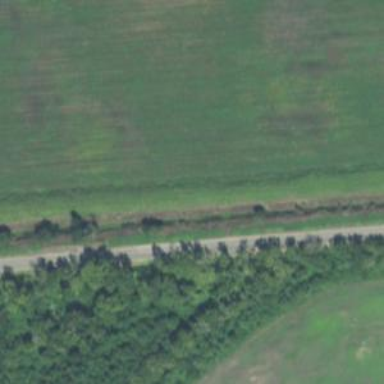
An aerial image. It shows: Bridge along trunk link highway.